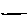
Label: line